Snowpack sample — Loveland Pass, Silver Plume, Colorado, USA (12/14/25, 10:50 AM MST)
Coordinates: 39.664, -105.882
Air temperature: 36 °F
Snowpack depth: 67 cm
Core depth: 20 cm
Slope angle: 6°, slope face: 326°
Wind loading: low
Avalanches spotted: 0
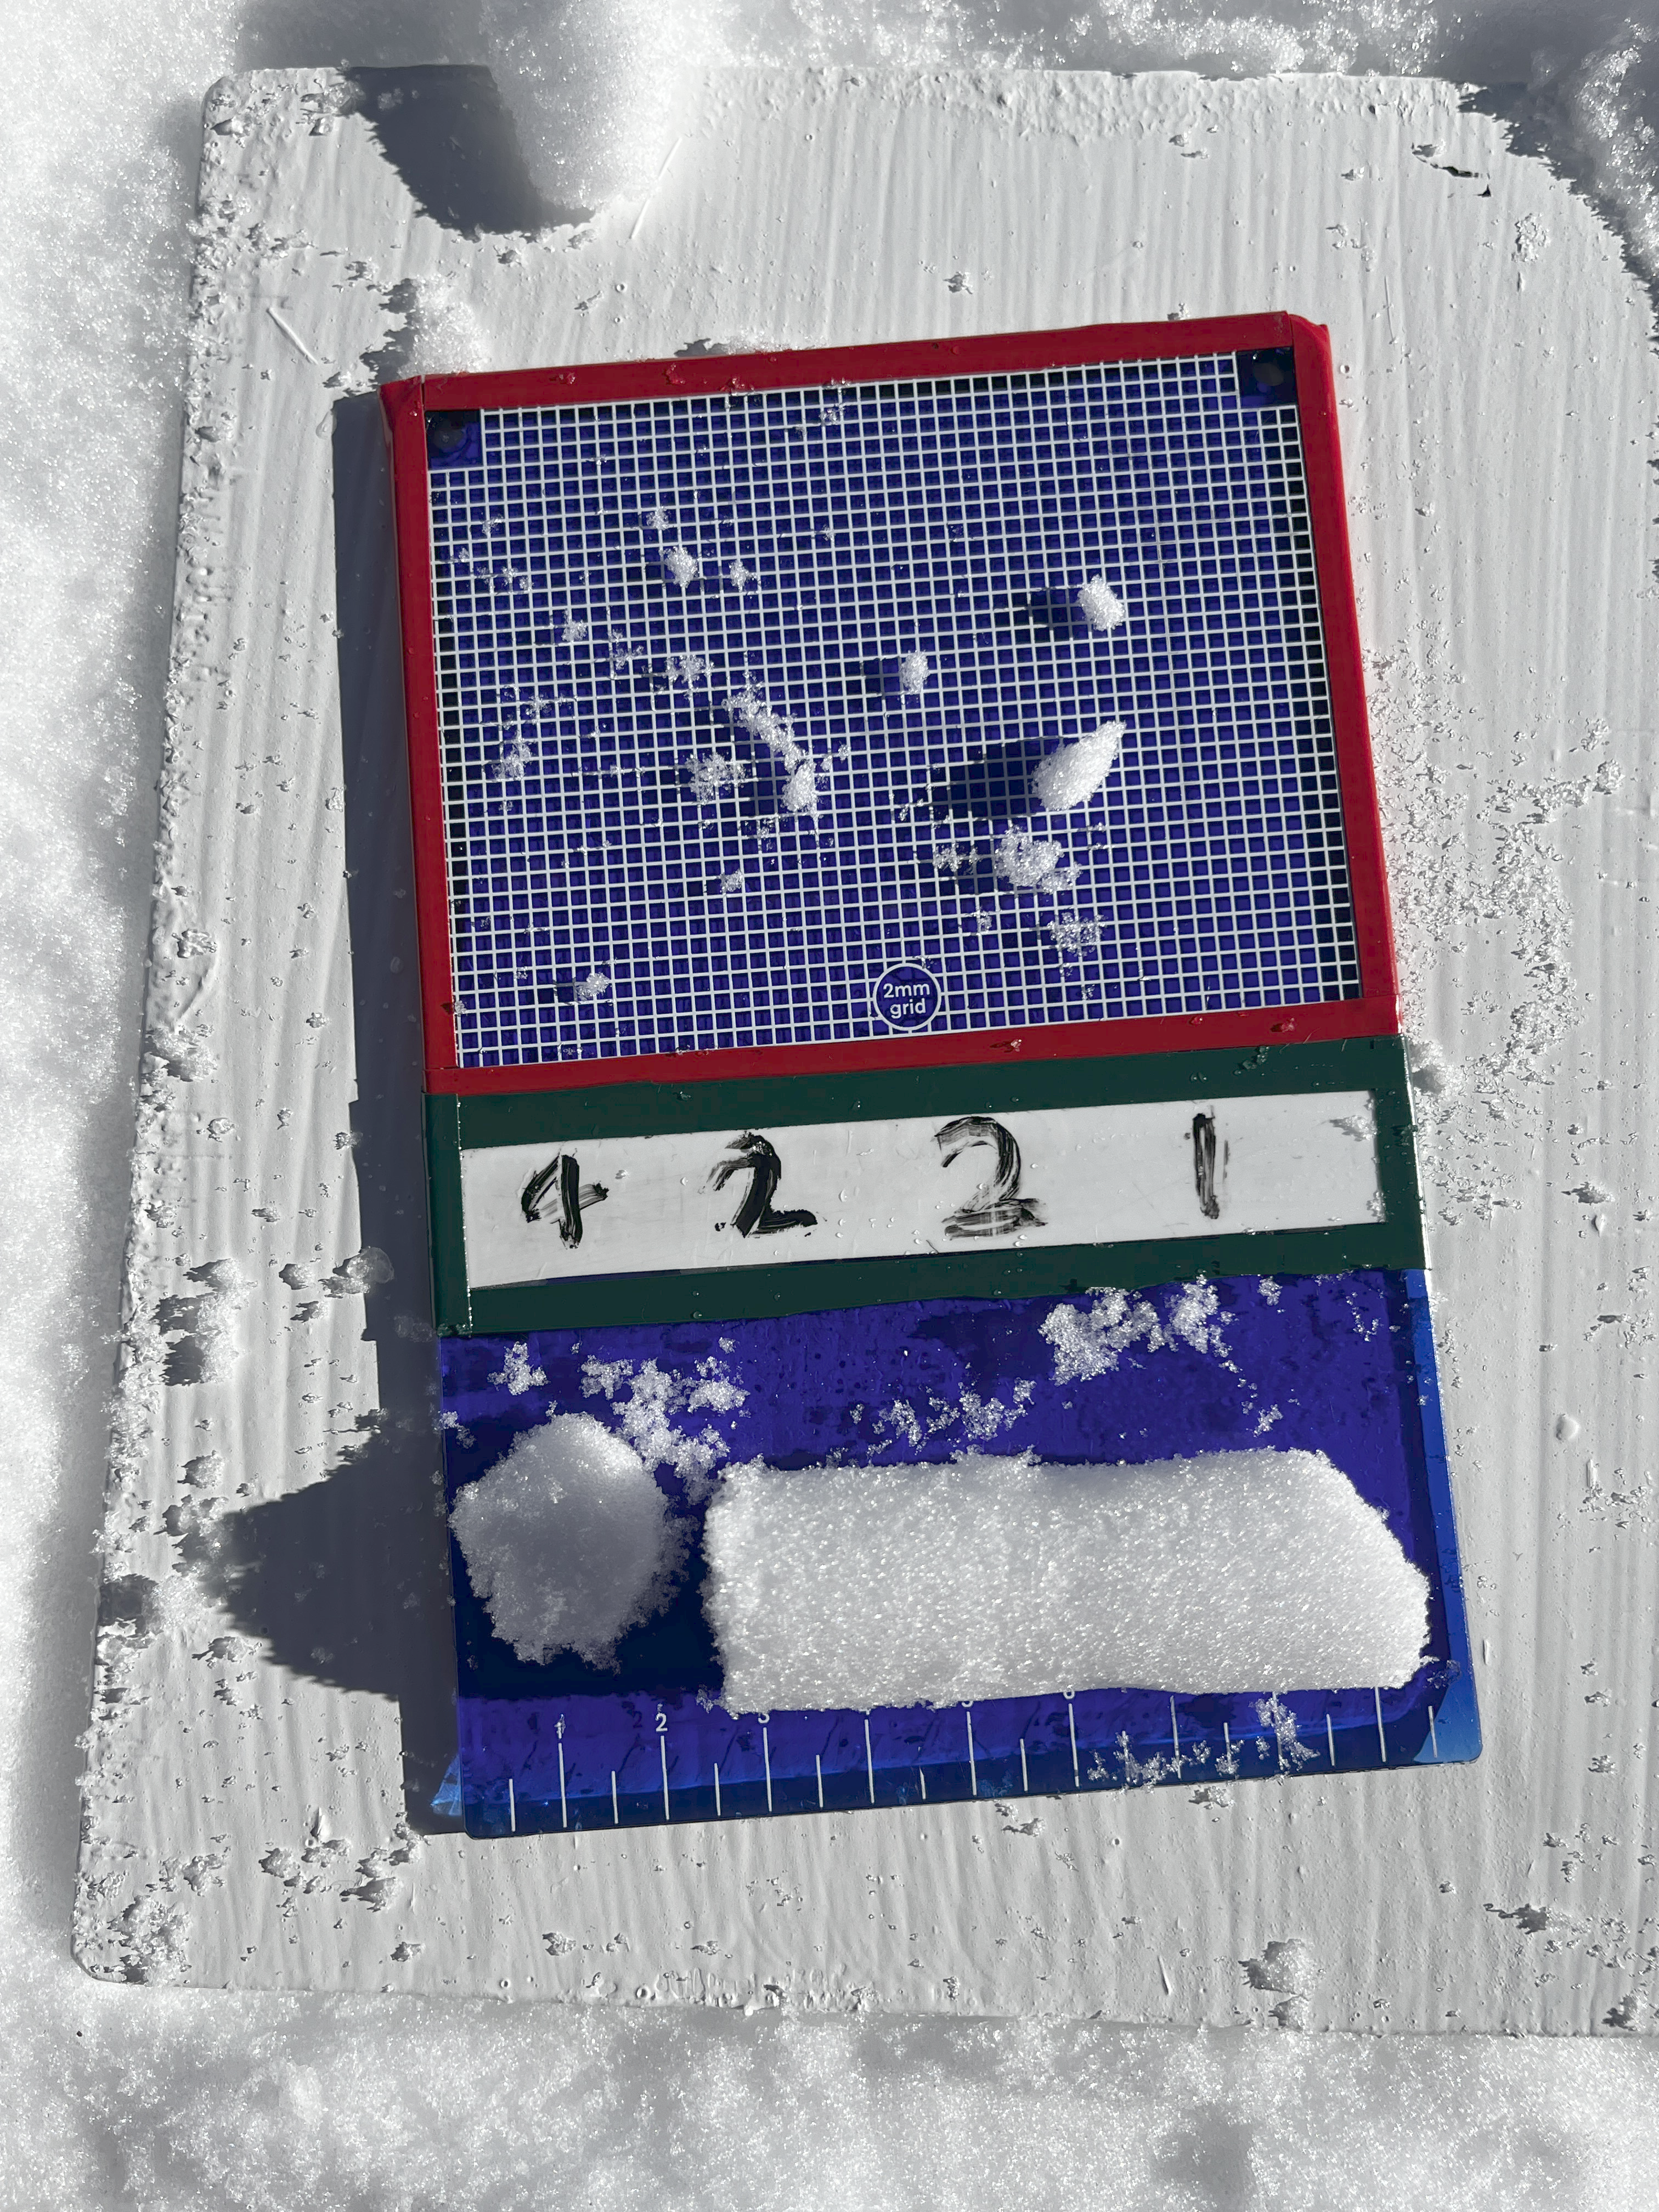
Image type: crystal_card
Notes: No avalanches spotted, very late start to the season with minimal snowpack